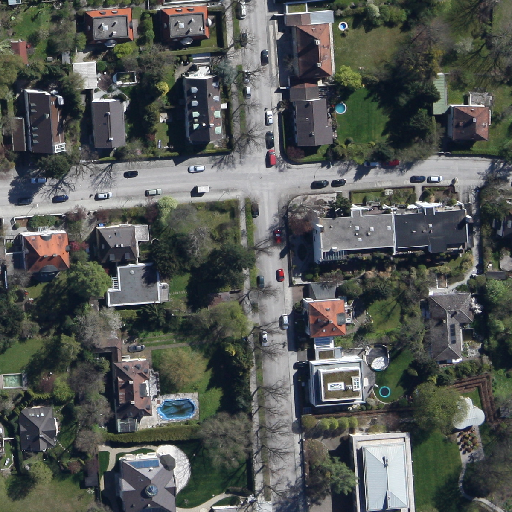
Referring expression: sidewalk along with tree